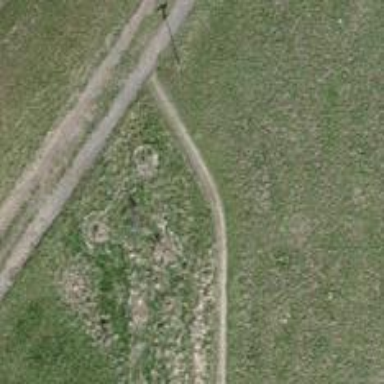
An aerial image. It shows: Kissing gate.